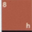
Piece: xx